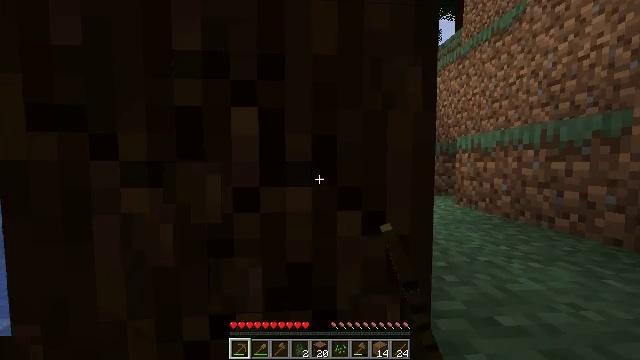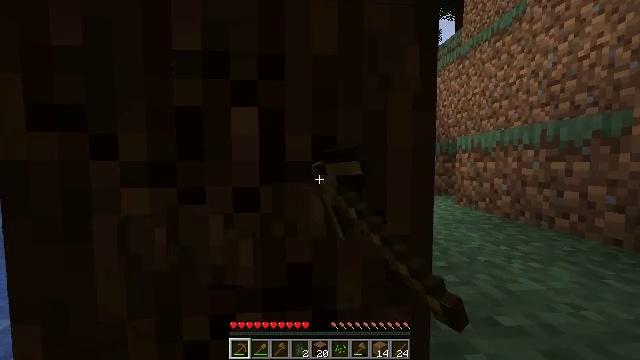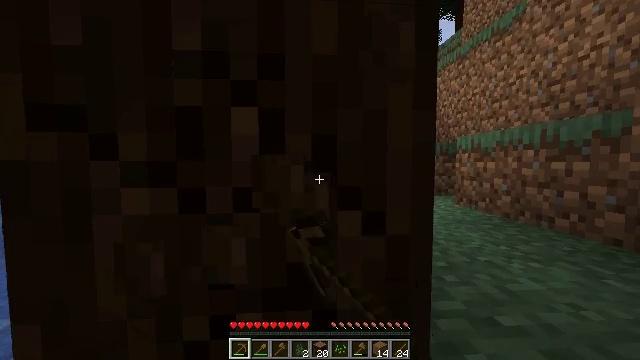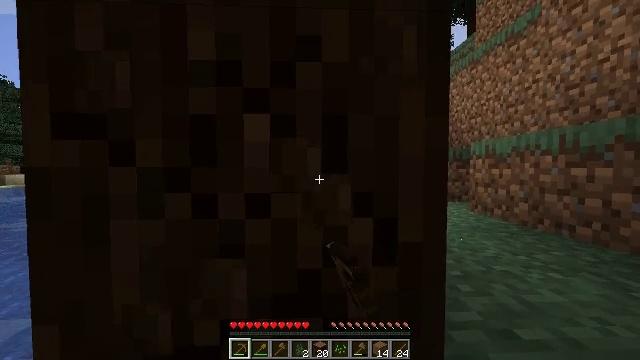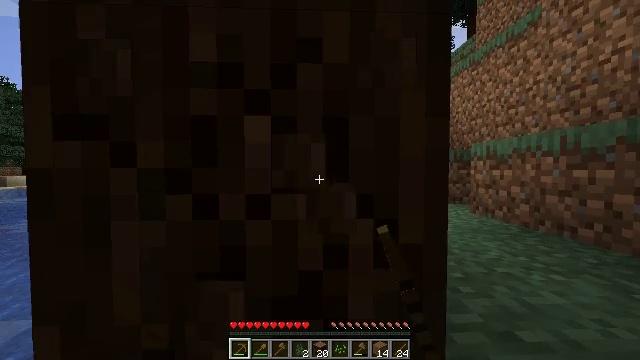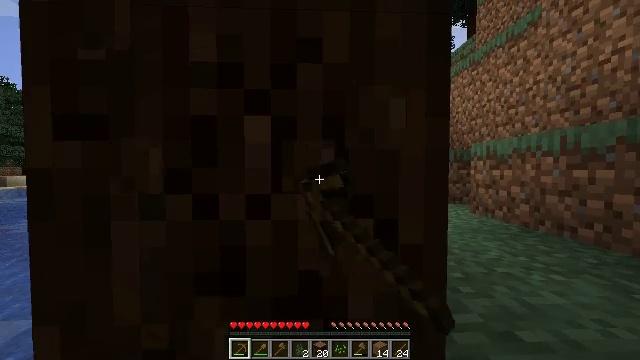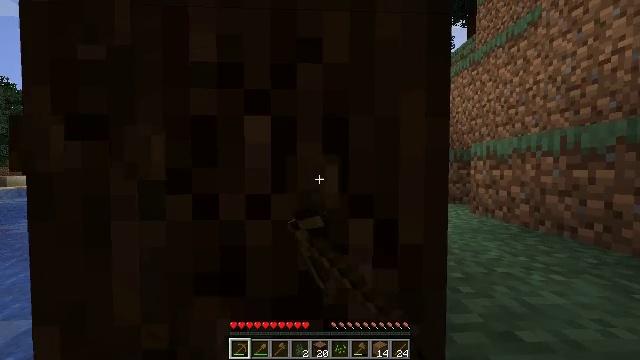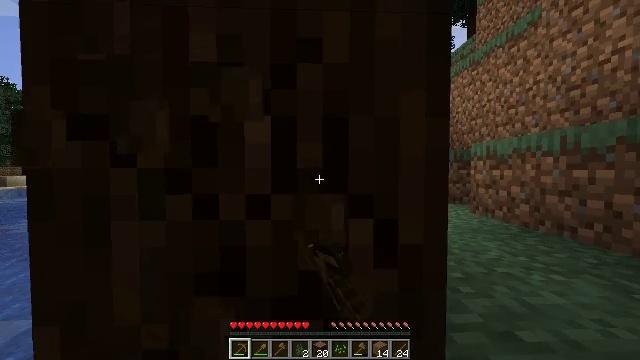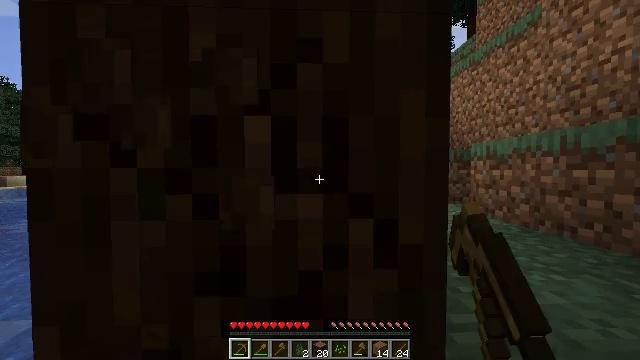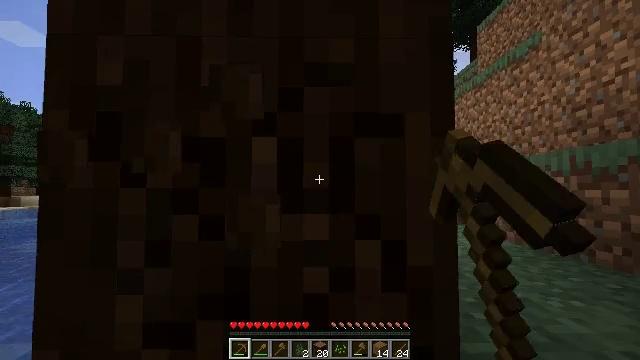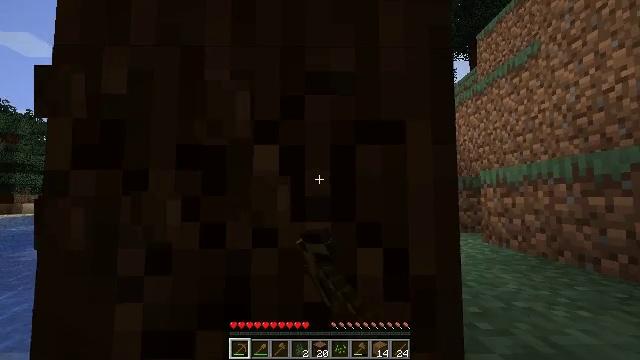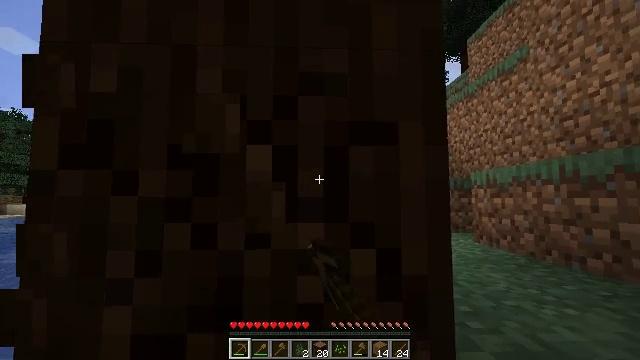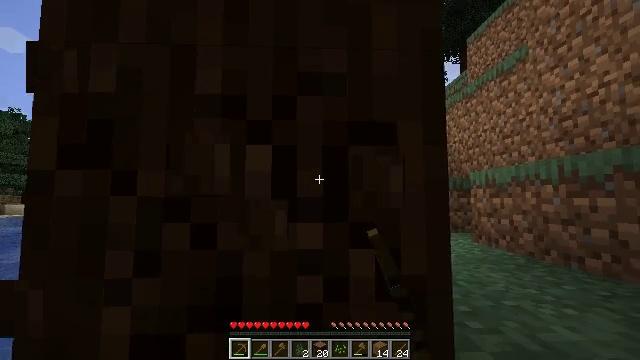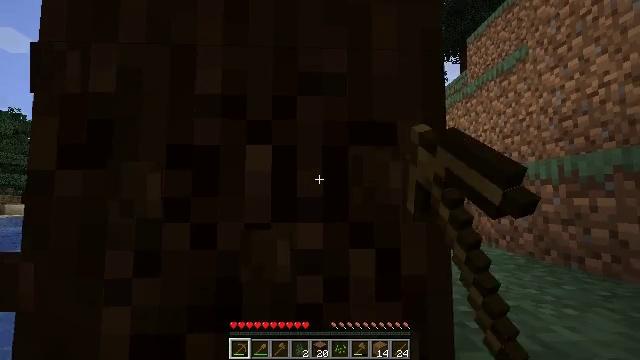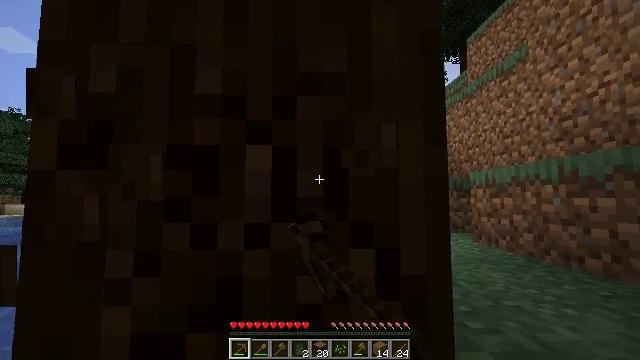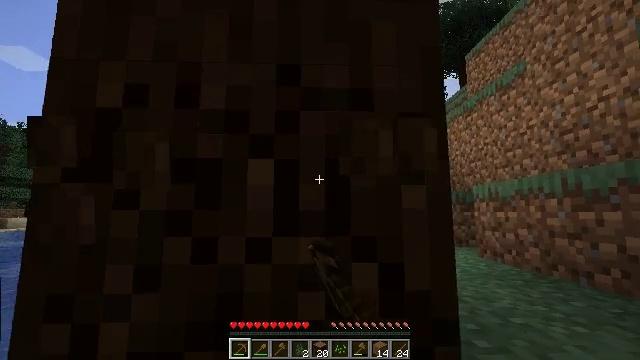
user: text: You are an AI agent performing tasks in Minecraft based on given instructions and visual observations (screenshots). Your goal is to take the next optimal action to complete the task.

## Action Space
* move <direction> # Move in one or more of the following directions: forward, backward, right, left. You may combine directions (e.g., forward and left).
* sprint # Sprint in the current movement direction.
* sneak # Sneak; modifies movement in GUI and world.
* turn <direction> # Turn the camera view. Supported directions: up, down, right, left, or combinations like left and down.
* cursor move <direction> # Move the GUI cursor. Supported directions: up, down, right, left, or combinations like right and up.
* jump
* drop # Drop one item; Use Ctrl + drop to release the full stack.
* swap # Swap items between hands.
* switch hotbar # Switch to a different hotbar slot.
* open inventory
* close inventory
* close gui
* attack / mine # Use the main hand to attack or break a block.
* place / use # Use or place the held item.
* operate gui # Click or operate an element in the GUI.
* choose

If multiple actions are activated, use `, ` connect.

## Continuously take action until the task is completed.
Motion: motion action
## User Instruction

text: Break the spruce log from the tree.
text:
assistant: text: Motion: attack / mine
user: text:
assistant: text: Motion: attack / mine
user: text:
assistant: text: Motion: turn left and up, attack / mine
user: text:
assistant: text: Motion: attack / mine
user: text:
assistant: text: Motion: attack / mine
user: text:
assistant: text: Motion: attack / mine
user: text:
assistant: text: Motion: attack / mine
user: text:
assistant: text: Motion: attack / mine
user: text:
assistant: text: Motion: turn left and up, attack / mine
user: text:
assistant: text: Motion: turn up, attack / mine
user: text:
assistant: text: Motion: turn right, attack / mine
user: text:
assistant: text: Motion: attack / mine
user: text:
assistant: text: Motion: attack / mine
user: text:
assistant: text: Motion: attack / mine
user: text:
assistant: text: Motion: turn up, attack / mine
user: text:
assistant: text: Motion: move forward, turn up, attack / mine
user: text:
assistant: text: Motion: move forward, attack / mine
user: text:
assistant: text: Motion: move forward, attack / mine
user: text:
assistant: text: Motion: attack / mine
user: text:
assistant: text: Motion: attack / mine
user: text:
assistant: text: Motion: attack / mine
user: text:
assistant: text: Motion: attack / mine
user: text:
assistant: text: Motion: attack / mine
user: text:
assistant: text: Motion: attack / mine
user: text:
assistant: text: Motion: attack / mine
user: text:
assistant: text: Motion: attack / mine
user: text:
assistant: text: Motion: move forward, turn left and up, attack / mine
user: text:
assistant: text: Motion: move forward, turn left and up, attack / mine
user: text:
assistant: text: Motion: move forward, turn right and up, attack / mine
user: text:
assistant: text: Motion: move forward, turn right and up, attack / mine